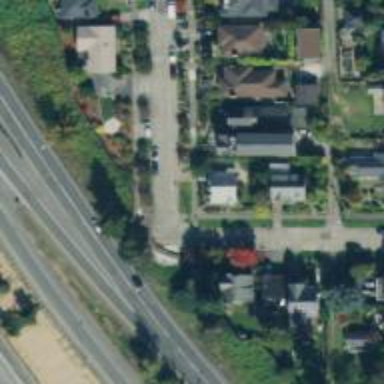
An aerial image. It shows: Residential road with separate sidewalk.